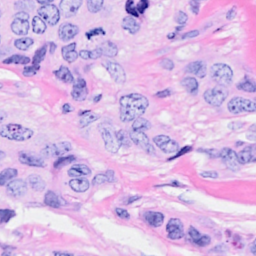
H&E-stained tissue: Breast